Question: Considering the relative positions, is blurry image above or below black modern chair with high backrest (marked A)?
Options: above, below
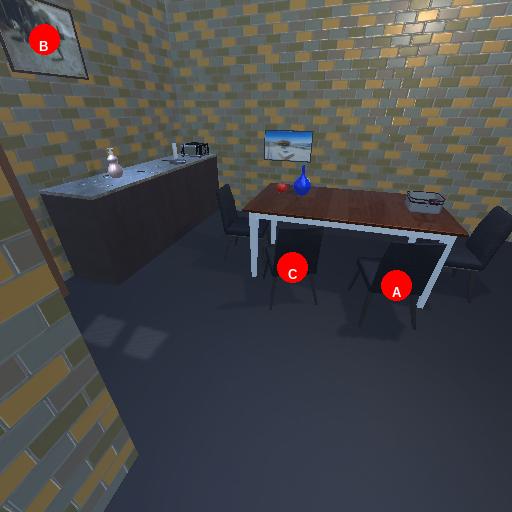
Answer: above